Question: This is weird.
I know tab is for command completion in the PowerShell ISE and fine so. But, it also messes up the editing pane.
Do this:
1. File > New (Untitled1.ps1 opens)
2. Press tab (all fine, you get an indent)
3. type enter, # (comment) and press tab after it expected: one would get indentation after the hash actual: one gets the hash replaced by $PSVersionTable or whatever the command prompt has in its history! (tab and Shift-tab circle through those)
Does this mean no-one uses tabs within comments in PowerShell scripts, or that no-one uses comments in PowerShell scripts?
Can I turn off this behavior anywhere?
Also, the behavior seems to be inconsistent. If I e.g. type '##', sometimes tab does not do the completion (it does not enter a tab either).
Can others reproduce this?

System:
Windows 8.1 Pro
PowerShell ISE
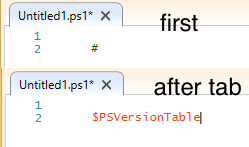
Answer: To answer the main question, you can enter (using numeric keypad) to enter '<Tab>'.
For the behavior described, I see this as expected behavior. You can get history completion by typing '#' and part of a previous command then pressing repeatedly will cycle backwards through matching history. Typing '#' alone will match all history starting with the last command.
'''
Does this mean no-one uses tabs within comments in PowerShell scripts?
'''
Anecdotal, but I've never used tabs in a single line comment, but I do often use tabs within multiline comments which are bracketed by '<#' and '#>'. E.g.
'''
<#
Functions
Get-Foo
Get-Bar
Variables
$Foo
$Bar
#>
Function Get-Foo { ...
'''
With multiline comments, the auto-completion will not be an issue.
'''
, or that no-one uses comments in PowerShell scripts?
'''
I don't know why this would be implied by the behavior; I always use a single space to start a line comment.
I find this helpful when developing a script as I often try expressions in the command pane if I'm unsure of the behavior, then add the expression to the script if it works.
So, my workflow would be:
1. Ctrl-D to go to the Command Pane
2. Type a command
3. If the command did what I wanted, Ctrl-I to go to the Script Pane
4. Type #<Tab>, and the line is added to the script.